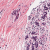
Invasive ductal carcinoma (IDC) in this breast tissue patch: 0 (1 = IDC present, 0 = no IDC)